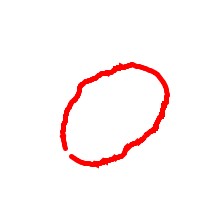
Shape: circle